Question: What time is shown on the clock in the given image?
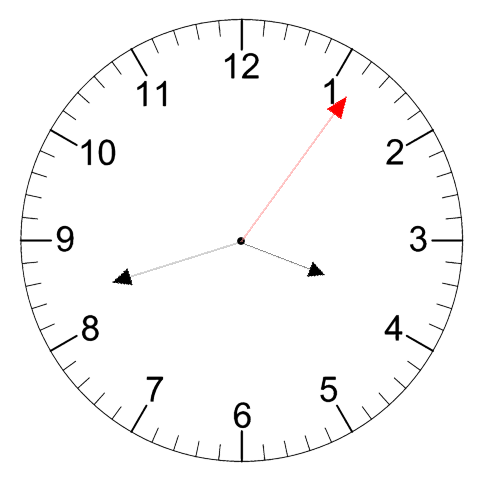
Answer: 03:42:06